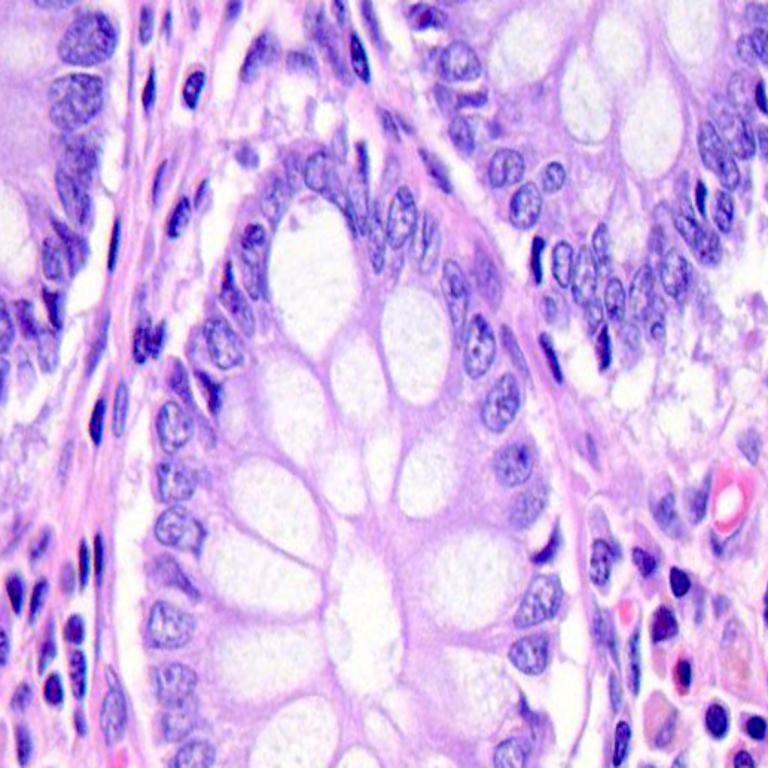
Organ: colon
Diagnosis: benign